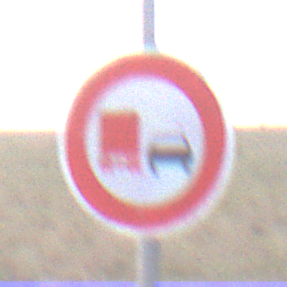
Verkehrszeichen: UeberholverbotKraftfahrzeuge
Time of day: SunriseSunset
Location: Outdoor (Nature)
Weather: Overcast
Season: NotSpecified
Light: Natural